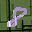
Label: 8